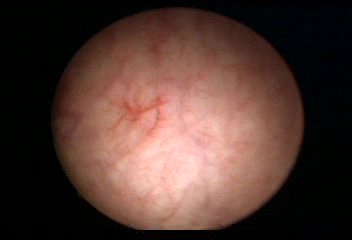
Modality: WLC
Class: Normal mucosa
Bladder cancer association: No